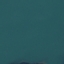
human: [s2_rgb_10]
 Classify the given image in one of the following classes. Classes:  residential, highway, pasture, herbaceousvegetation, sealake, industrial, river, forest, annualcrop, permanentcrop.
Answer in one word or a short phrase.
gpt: SeaLake